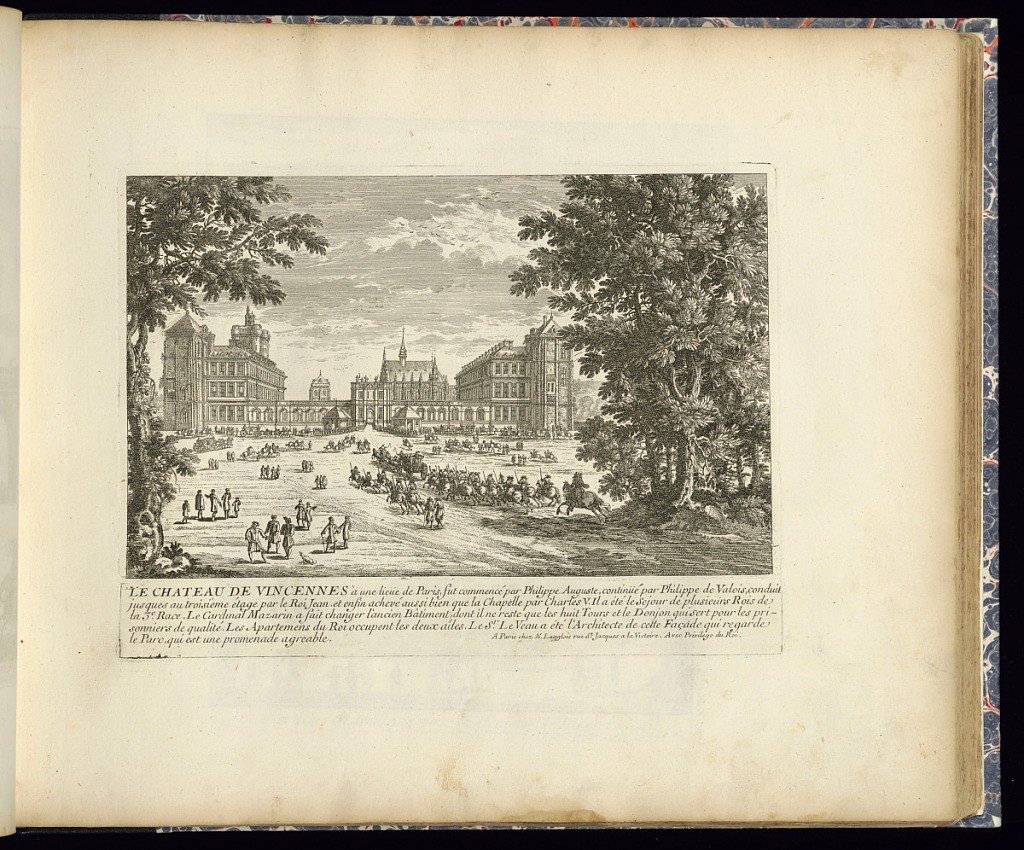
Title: LE CHATEAU DE VINCENNES
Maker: Gabriel Perelle, French, 1604–1677
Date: late 17th century
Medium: Etching on laid paper
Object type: Print
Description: View of the castle of Vincennes in the background with figures, horseman, and carriages in the foreground leading towards the castle. Trees framing the view in the foreground. The plate is titled with a short description and history of the castle.